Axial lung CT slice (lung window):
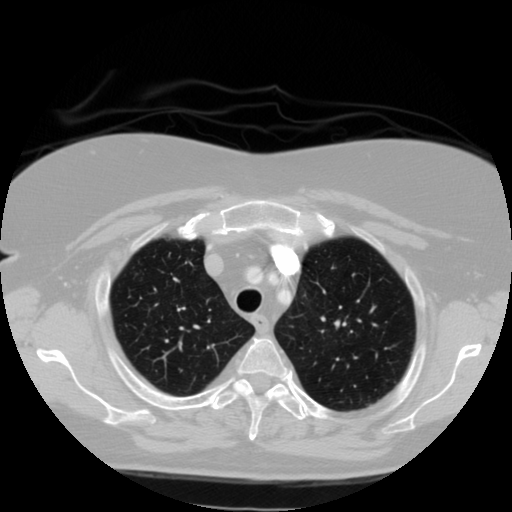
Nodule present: no